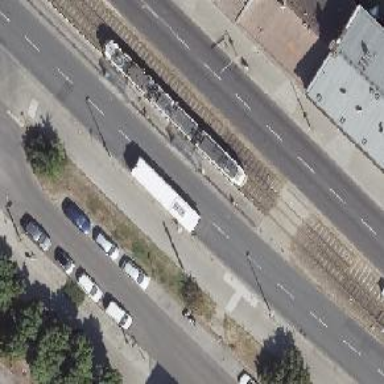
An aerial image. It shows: Tram stop.